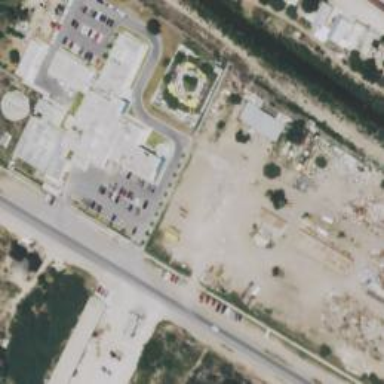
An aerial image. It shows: Hospital building.